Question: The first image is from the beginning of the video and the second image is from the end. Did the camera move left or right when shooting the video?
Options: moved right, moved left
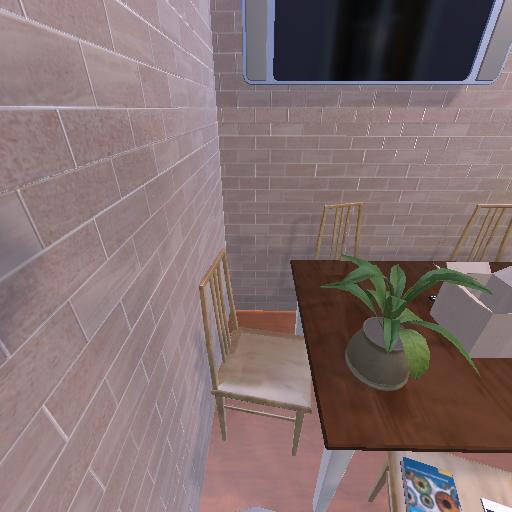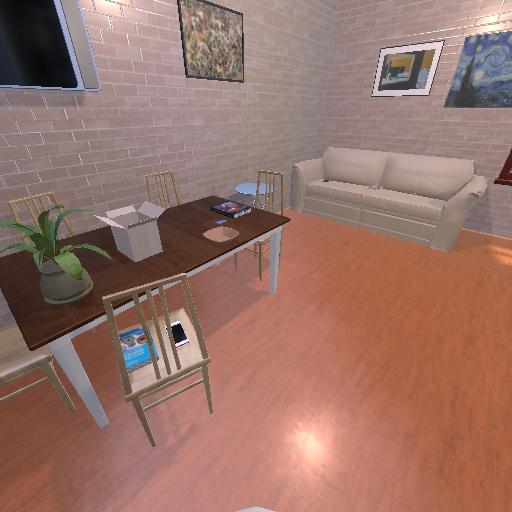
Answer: moved right